【题型】填空题　【知识点】解析几何　【难度】easy
已知点 \( P \) 是抛物线 \( y^2 = 8x \) 上一动点，点 \( Q \) 在圆 \( (x-5)^2 + y^2 = 1 \) 上运动，则 \( P \) 与 \( Q \) 两点间最短距离为 \(\underline{\quad\quad\quad\quad}\)。
【解答】
\noindent
【答案】\(\boldsymbol{2\sqrt{6}-1}\)
\vspace{1em}
\noindent
【详解】设抛物线 \(y^2 = 8x\) 上的点 \(P\) 坐标为 \(\left(\dfrac{y^2}{8}, y\right)\)，
圆 \((x-5)^2 + y^2 = 1\) 的圆心为 \(C(5,0)\)，半径 \(r = 1\)。
点 \(P\) 到圆心 \(C\) 的距离
\[
d = \sqrt{\left(\dfrac{y^2}{8} - 5\right)^2 + y^2} = \sqrt{\dfrac{y^4}{64} - \dfrac{5}{4}y^2 + 25 + y^2} = \sqrt{\dfrac{y^4}{64} - \dfrac{1}{4}y^2 + 25}.
\]
令 \(t = y^2\ (t \ge 0)\)，则
\[
d = \sqrt{\dfrac{t^2}{64} - \dfrac{1}{4}t + 25} = \sqrt{\dfrac{1}{64}(t - 8)^2 + 24},
\]
对其求最小值，根据二次函数性质，当 \(t = 8\) 时，\(d\) 最小为 \(2\sqrt{6}\)。
则 \(P\) 与 \(Q\) 两点间最短距离为 \(d_{\min} - r = 2\sqrt{6} - 1\)。

故答案为：\(\boldsymbol{2\sqrt{6}-1}\)。
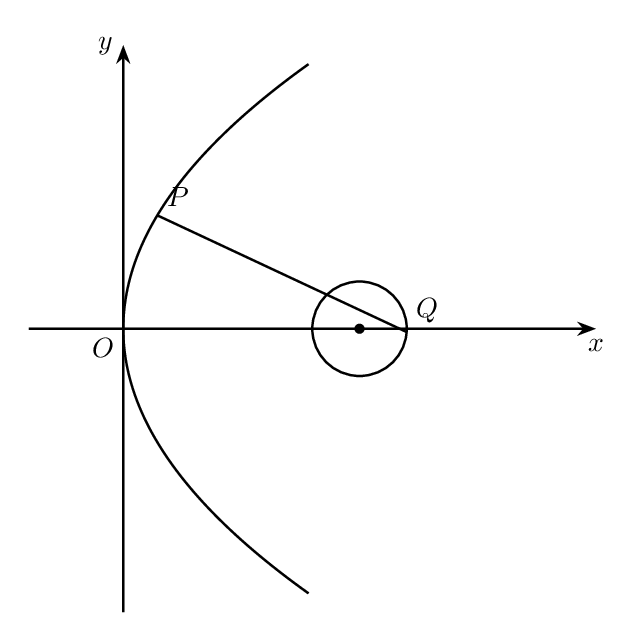